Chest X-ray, PA view. Patient: 55 years old, sex F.
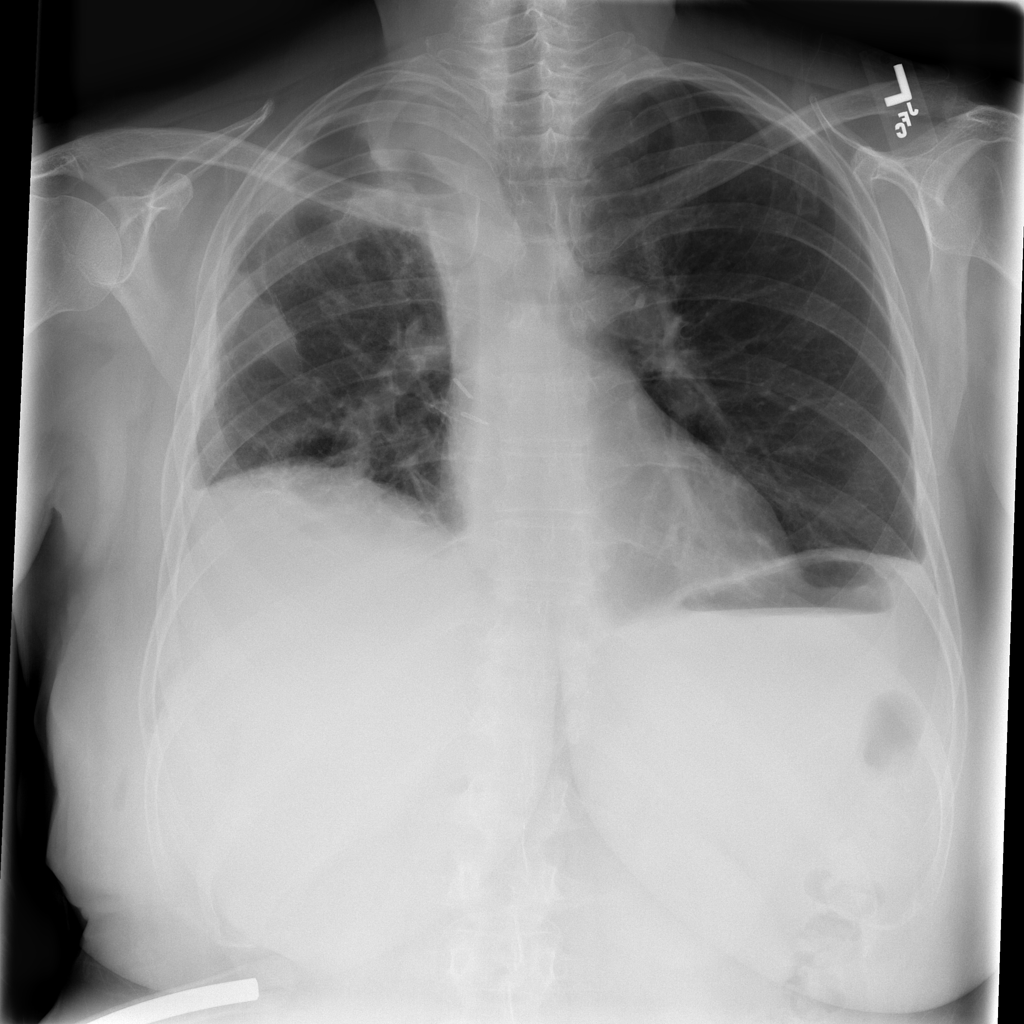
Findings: Pleural_Thickening